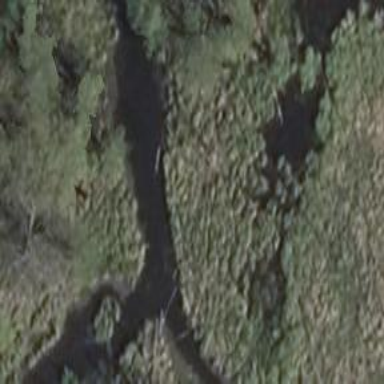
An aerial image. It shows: Natural oxbow water feature.